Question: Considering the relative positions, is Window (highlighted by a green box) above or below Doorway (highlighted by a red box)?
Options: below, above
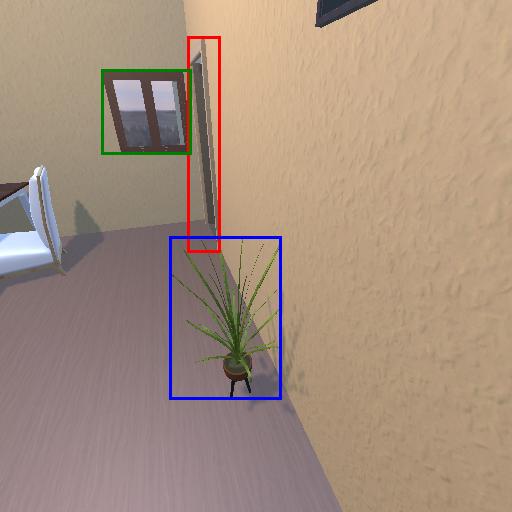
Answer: below